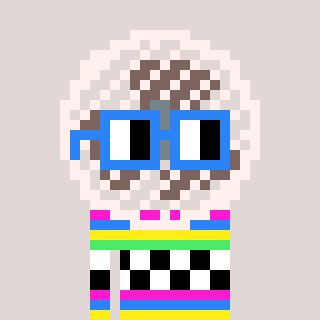
a pixel art character with square blue glasses, a fan-shaped head and a bege-colored body on a warm background